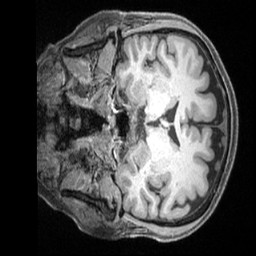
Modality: T1w
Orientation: coronal
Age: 65
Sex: female
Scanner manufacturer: siemens
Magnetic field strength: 3 T
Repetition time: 2.5 s
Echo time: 0.00222 s